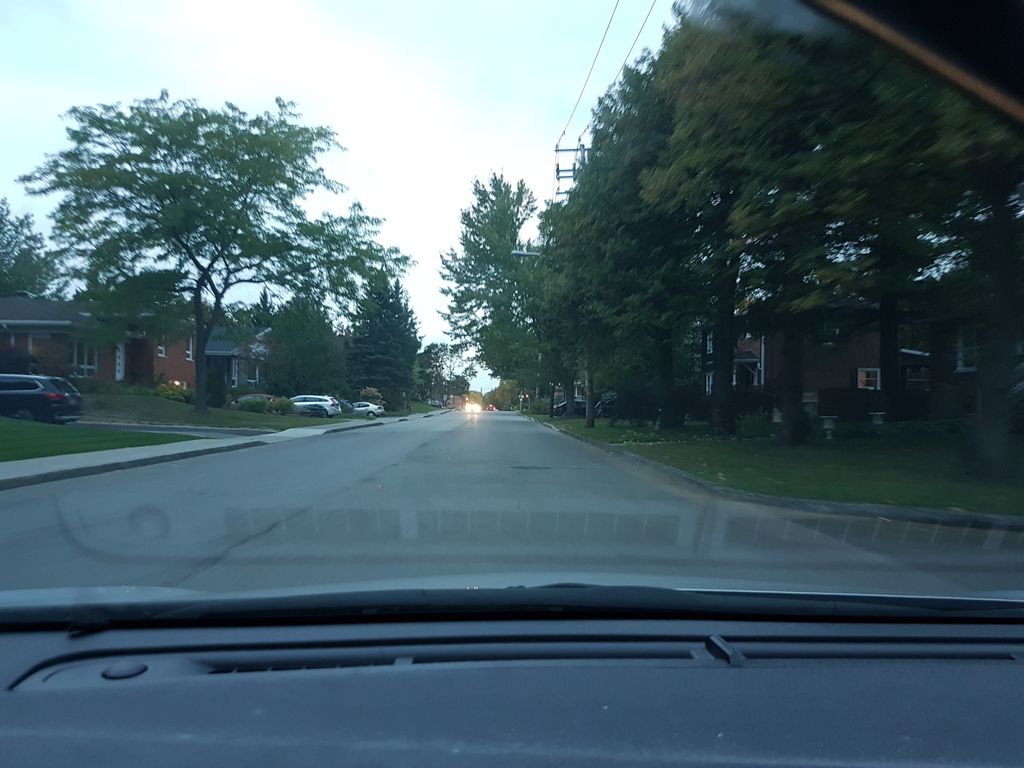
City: quebec_city